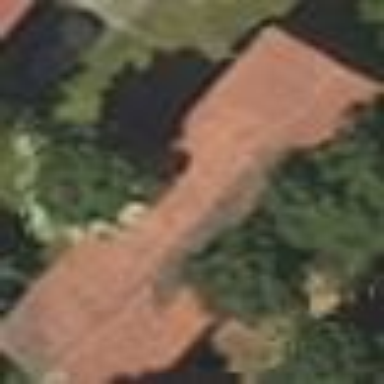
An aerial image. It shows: Shed.